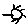
Label: sun